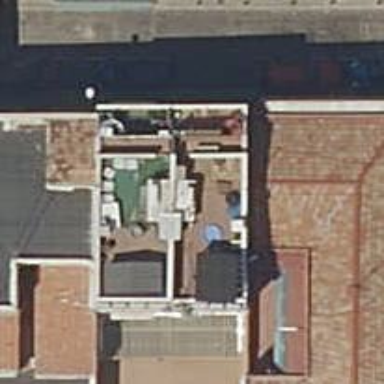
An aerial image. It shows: View of apartment building.